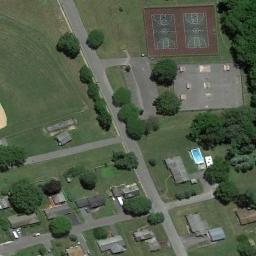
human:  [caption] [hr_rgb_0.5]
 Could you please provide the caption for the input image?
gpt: There are two basketball courts in the middle of grass next to some buildings and trees with a road pass by .

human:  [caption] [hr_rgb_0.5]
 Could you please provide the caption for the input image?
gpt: There are two basketball courts in the upper right corner .

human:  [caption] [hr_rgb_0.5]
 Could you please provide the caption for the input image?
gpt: Two basketball courts on the lawn and the medium residential area beside .

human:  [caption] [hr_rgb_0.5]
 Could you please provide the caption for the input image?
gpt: The basketball courts are away from the residential area,With some trees nearby .

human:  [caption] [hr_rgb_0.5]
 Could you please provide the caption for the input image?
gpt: Many buildings are next to the basketball court .